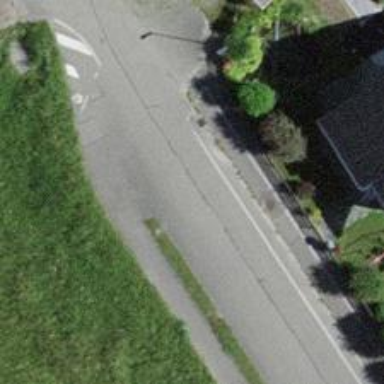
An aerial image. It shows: Residential road with asphalt surface and track cycleway on the left.